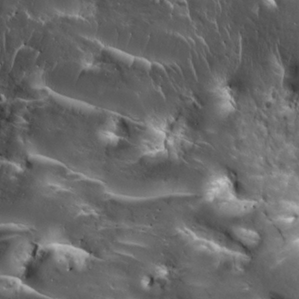
Label: non_frost